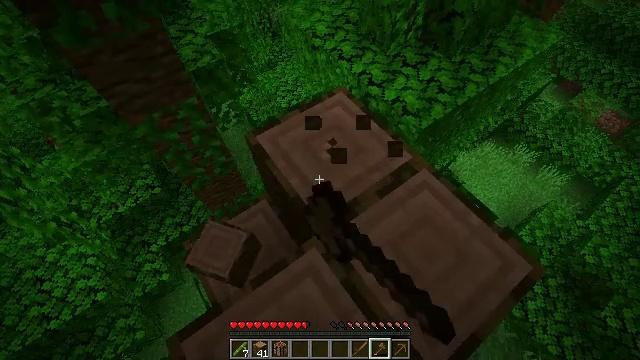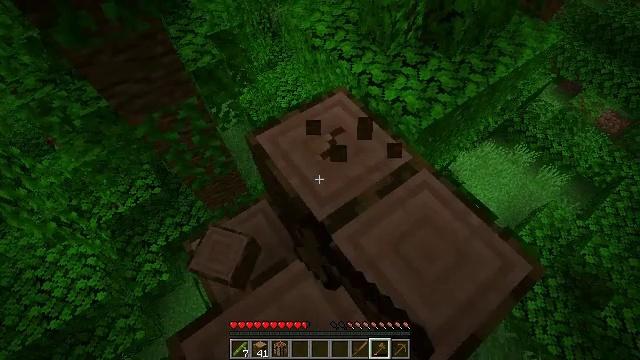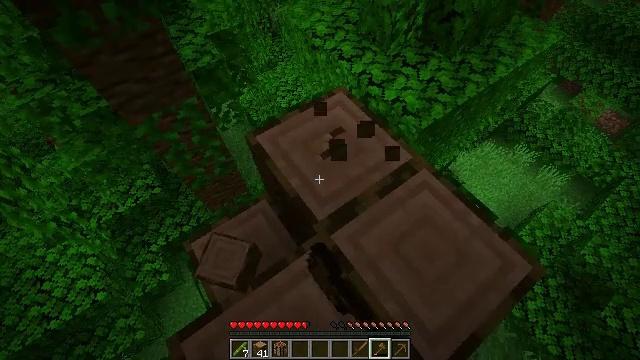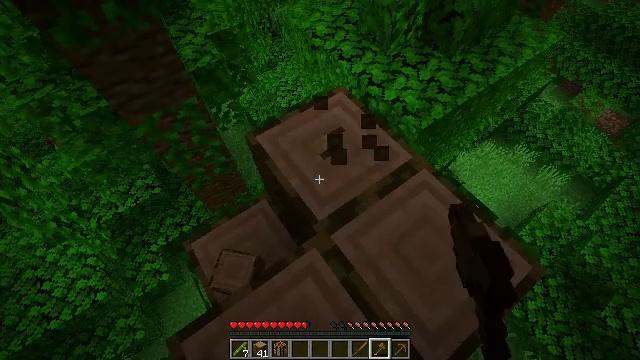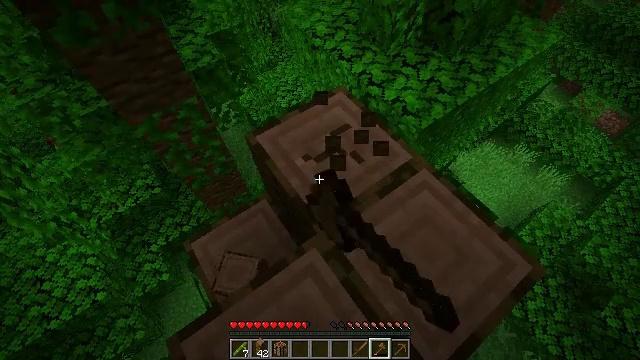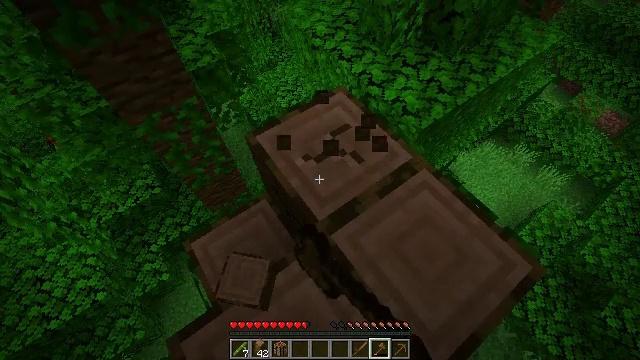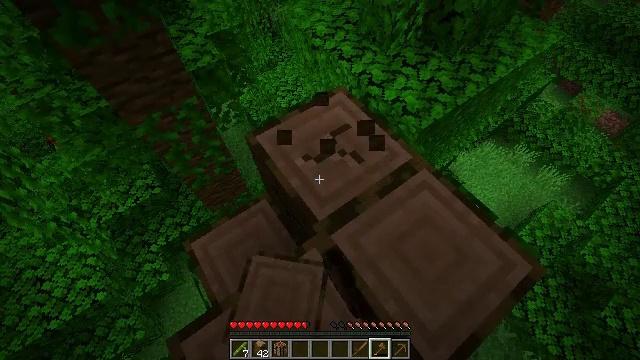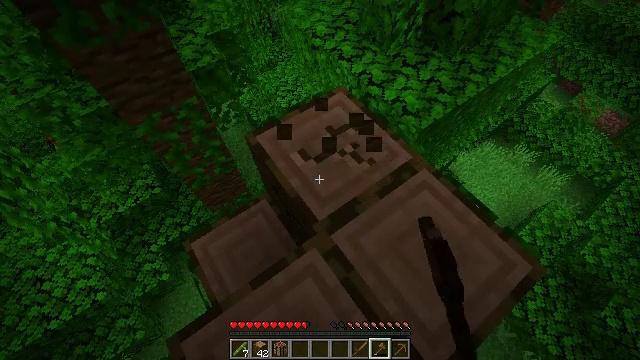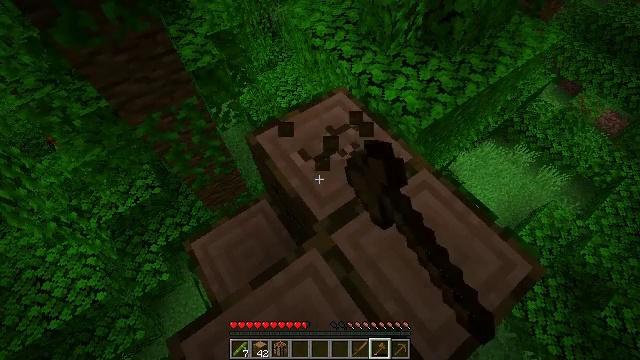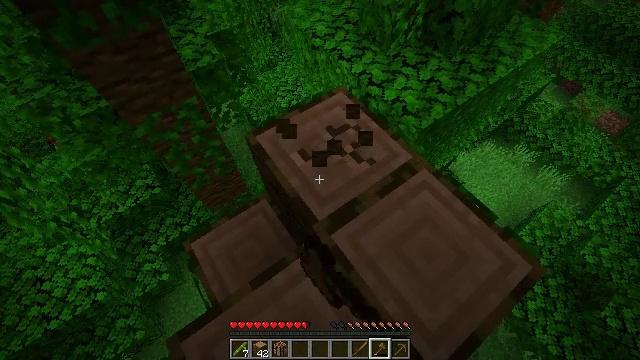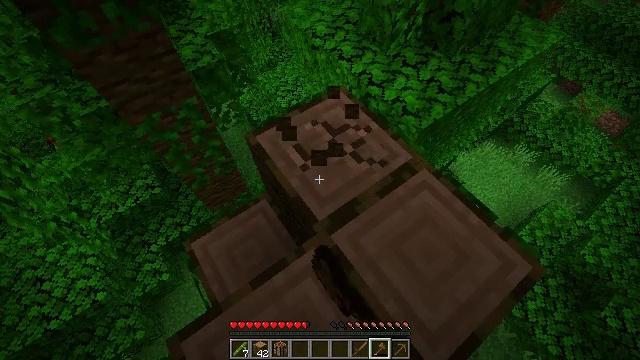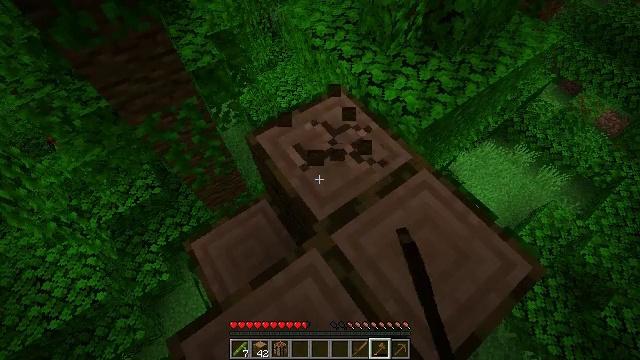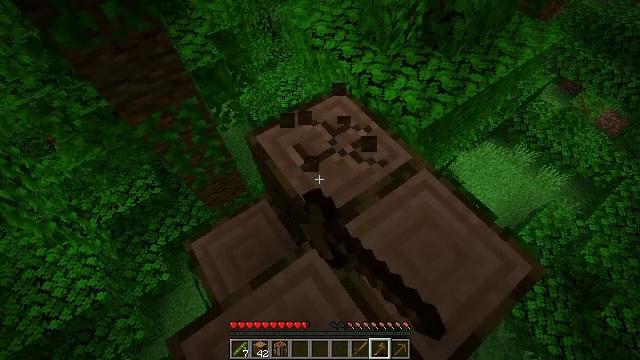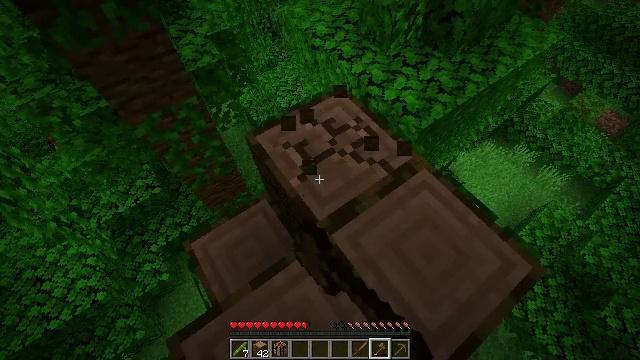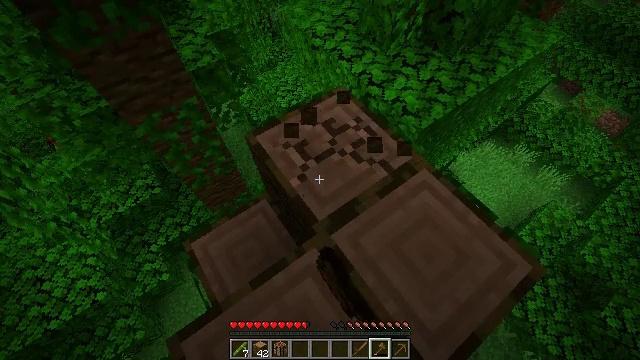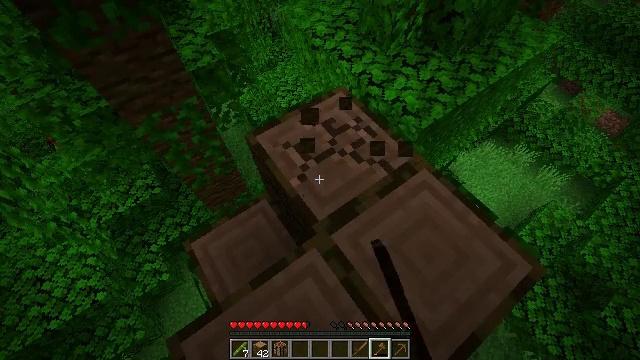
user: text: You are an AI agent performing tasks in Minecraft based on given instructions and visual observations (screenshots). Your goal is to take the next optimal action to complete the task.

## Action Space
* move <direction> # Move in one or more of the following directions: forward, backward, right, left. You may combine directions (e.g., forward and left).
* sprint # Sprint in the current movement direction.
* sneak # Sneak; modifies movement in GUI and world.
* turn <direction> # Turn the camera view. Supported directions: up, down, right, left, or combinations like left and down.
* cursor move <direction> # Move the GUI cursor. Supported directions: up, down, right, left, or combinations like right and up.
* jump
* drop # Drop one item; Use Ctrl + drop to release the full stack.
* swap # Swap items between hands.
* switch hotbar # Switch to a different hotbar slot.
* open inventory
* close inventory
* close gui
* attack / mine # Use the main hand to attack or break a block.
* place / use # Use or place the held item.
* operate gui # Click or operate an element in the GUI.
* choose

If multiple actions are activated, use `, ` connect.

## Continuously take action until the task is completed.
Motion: motion action
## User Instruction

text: Chop down a jungle log from the jungle tree.
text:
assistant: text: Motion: attack / mine
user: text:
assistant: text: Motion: attack / mine
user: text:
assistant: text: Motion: attack / mine
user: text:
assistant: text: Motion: attack / mine
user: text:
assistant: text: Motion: attack / mine
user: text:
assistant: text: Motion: attack / mine
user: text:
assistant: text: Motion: attack / mine
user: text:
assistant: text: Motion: attack / mine
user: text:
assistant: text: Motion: attack / mine
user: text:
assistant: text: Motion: attack / mine
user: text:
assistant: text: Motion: attack / mine
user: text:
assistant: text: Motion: attack / mine
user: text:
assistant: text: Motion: attack / mine
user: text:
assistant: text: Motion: attack / mine
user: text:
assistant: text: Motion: attack / mine
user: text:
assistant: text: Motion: attack / mine
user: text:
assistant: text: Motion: attack / mine
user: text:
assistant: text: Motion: attack / mine
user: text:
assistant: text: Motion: attack / mine
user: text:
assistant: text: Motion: attack / mine
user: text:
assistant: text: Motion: attack / mine
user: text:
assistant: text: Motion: turn right, attack / mine
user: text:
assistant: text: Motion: turn right and down, attack / mine
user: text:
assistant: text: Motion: turn right and down, attack / mine
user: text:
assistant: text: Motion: turn right, attack / mine
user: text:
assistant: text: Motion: attack / mine
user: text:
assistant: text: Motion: attack / mine
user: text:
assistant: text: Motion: attack / mine
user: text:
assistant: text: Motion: attack / mine
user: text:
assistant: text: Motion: attack / mine